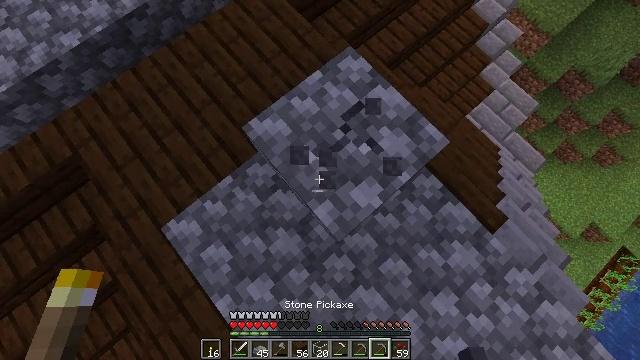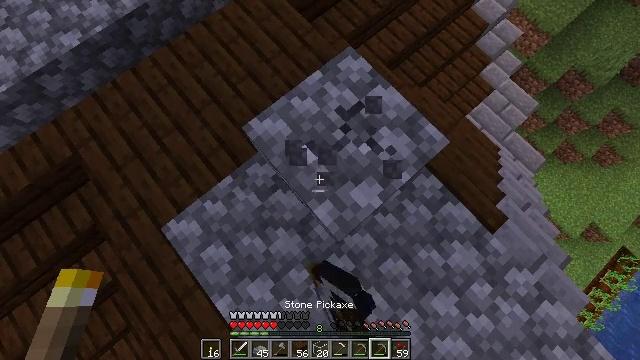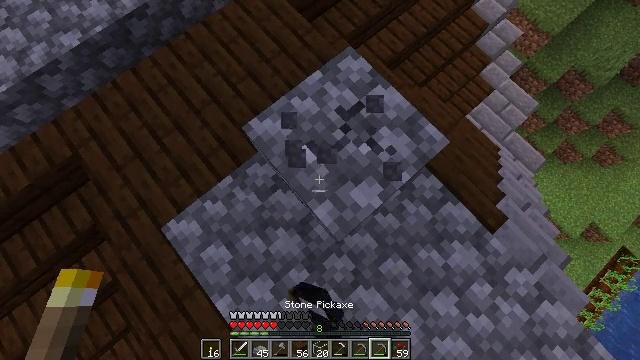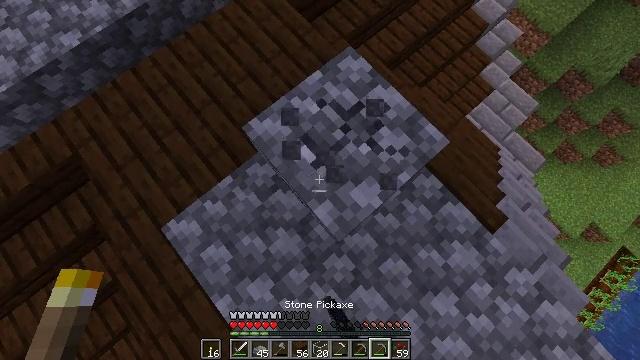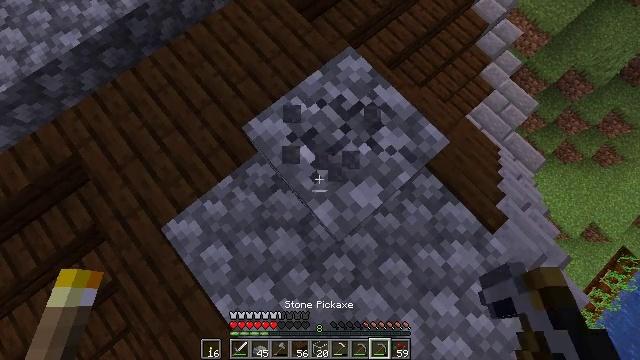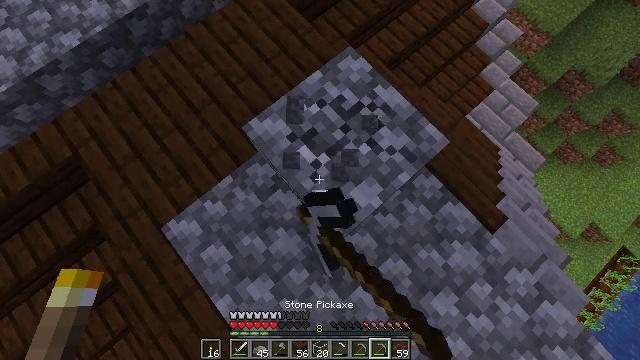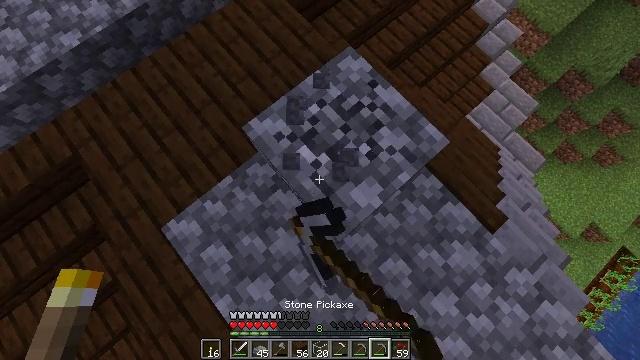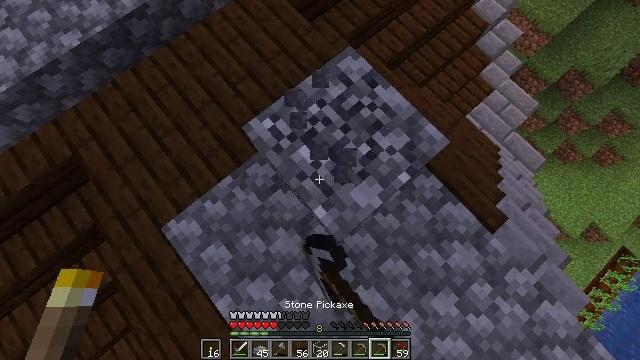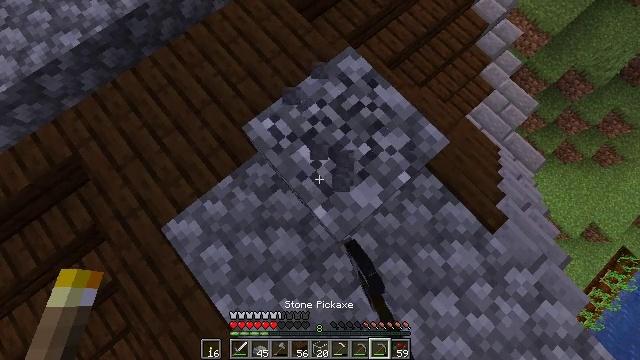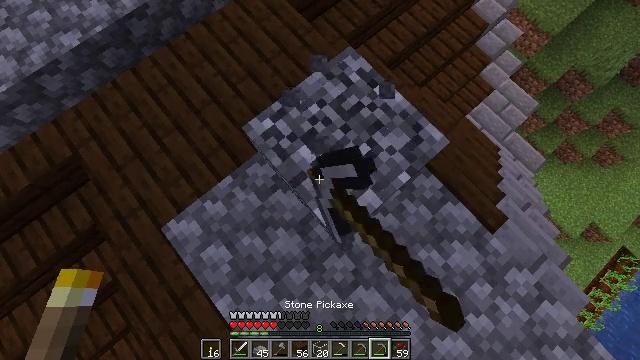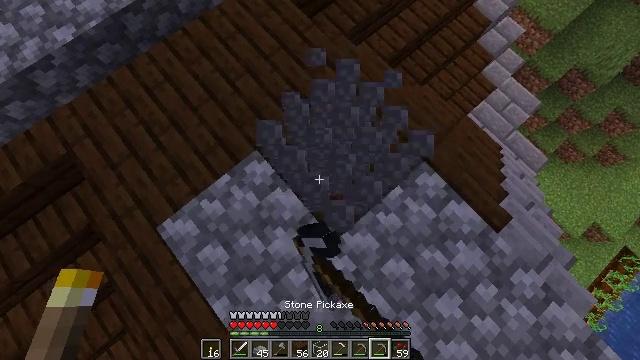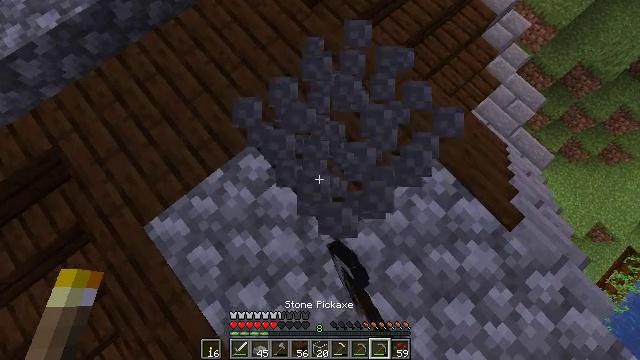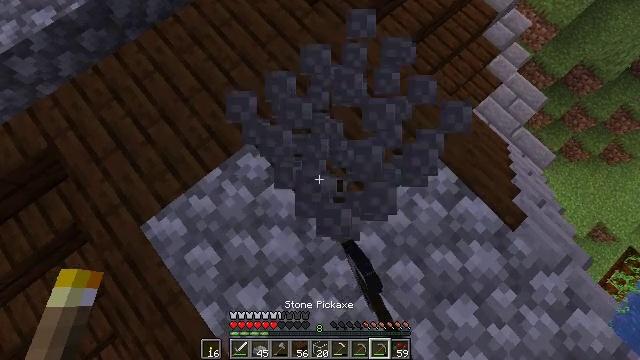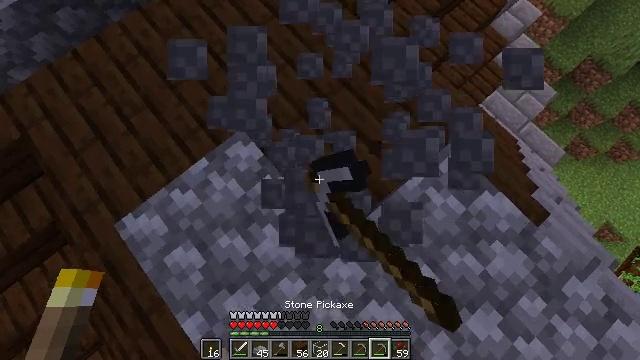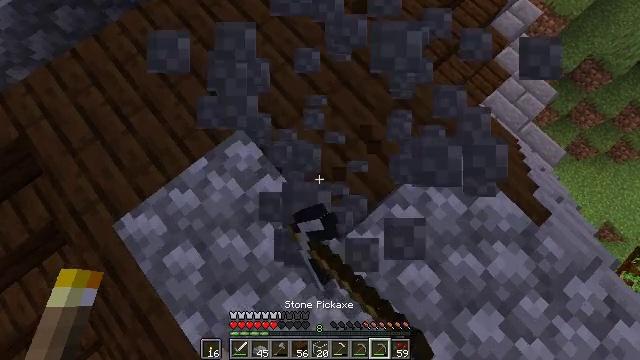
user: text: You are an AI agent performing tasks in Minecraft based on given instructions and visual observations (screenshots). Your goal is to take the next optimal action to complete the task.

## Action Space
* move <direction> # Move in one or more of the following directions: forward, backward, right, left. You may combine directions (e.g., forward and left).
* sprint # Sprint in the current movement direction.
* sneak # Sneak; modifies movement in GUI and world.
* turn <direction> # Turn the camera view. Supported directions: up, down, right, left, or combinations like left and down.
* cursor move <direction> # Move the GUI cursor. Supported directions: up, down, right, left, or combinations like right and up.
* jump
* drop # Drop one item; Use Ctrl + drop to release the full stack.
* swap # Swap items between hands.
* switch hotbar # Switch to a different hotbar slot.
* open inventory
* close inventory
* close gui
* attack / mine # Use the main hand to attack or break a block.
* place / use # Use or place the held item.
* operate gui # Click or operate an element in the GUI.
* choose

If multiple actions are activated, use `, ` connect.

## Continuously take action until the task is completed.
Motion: motion action
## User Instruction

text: Attack the cobblestone slab to gather it.
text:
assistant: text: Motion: attack / mine
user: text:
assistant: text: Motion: attack / mine
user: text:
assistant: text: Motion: attack / mine
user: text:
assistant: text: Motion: attack / mine
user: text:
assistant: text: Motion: attack / mine
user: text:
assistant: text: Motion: attack / mine
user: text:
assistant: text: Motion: attack / mine
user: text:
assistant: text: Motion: attack / mine
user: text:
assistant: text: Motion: attack / mine
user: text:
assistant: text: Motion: attack / mine
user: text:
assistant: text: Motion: attack / mine
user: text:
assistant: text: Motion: attack / mine
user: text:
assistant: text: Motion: attack / mine
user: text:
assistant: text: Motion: attack / mine
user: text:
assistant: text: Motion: attack / mine